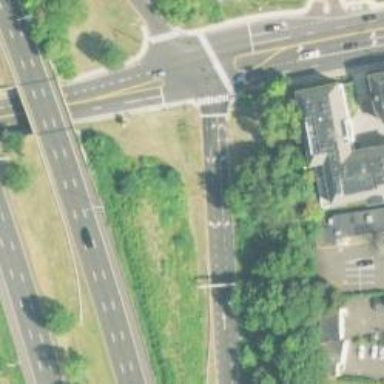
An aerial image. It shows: Cycleway.